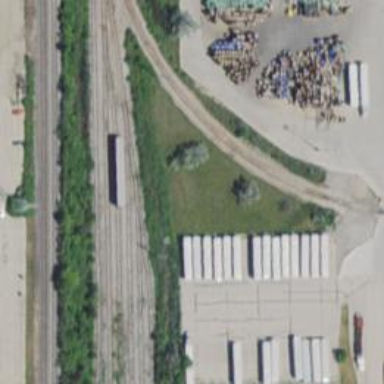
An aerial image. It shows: Rail spur service.